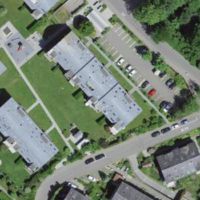
EUNIS habitat code: 55
Species observed at this site:
Fagopyrum esculentum